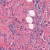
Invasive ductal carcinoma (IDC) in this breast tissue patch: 1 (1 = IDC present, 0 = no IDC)